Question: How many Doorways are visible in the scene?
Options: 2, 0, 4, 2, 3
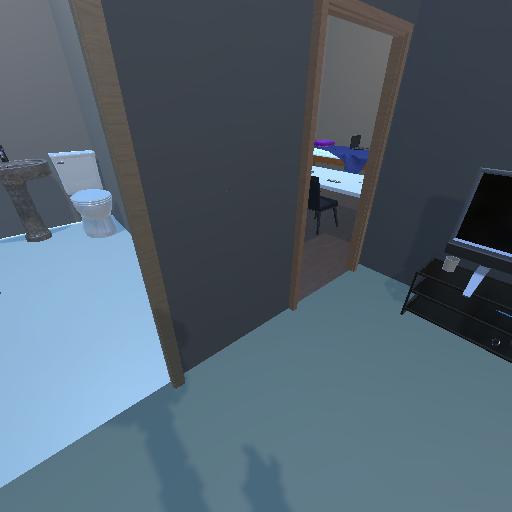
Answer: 2